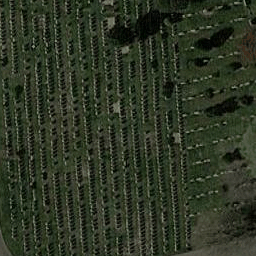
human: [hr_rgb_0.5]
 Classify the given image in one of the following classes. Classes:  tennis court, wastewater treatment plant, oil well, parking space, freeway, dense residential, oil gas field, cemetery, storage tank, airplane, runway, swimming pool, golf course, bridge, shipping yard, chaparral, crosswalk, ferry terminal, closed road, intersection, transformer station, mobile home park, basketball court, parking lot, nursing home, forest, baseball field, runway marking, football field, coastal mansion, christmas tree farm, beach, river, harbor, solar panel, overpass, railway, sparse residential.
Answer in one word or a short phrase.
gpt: cemetery